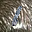
Label: 1